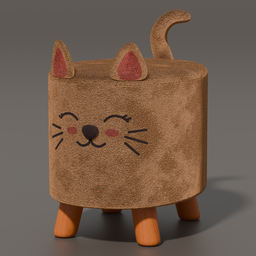
Label: furniture